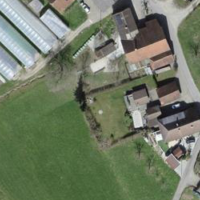
EUNIS habitat code: 55
Species observed at this site:
Hedera helix